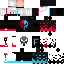
A female human skin with dark skin, wearing brown long hair dressed in a red hoodie and red pants, featuring a closed mouth.